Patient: sex M, age 53
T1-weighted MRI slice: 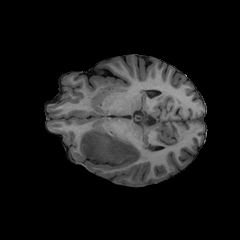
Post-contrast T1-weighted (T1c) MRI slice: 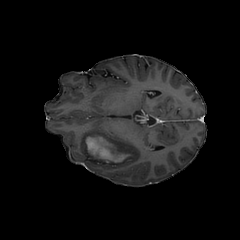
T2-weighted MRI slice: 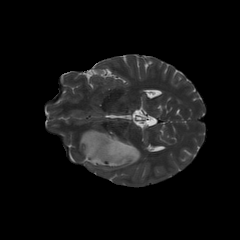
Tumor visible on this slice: yes
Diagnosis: Astrocytoma, IDH-mutant
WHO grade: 4